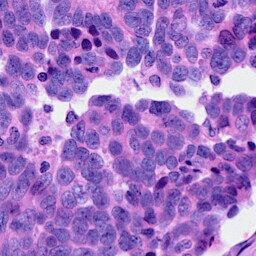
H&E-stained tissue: Ovarian